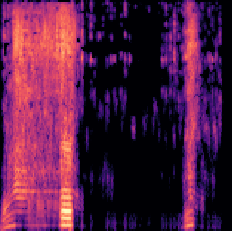
Sound class: Chainsaw